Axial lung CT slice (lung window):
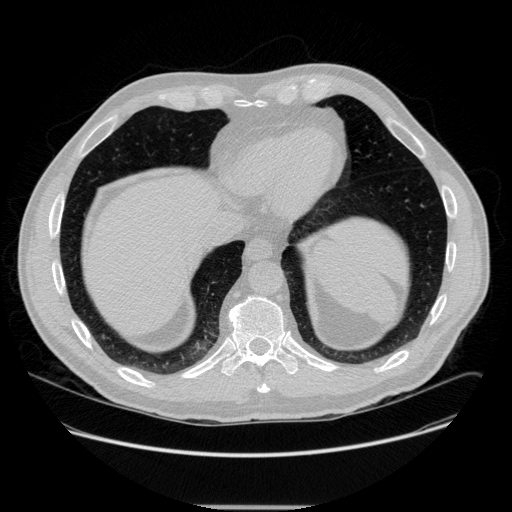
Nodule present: no